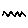
Label: zigzag